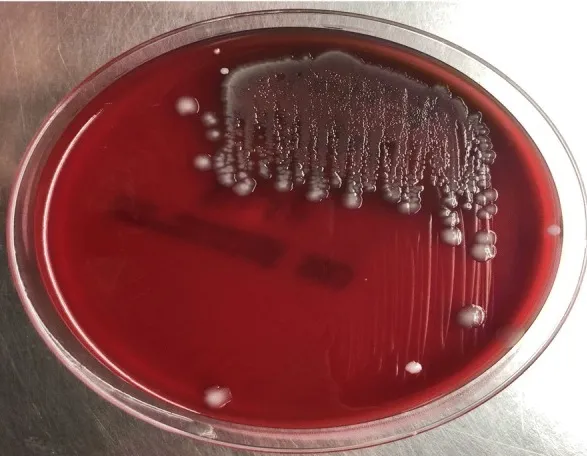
Non-hemolytic colonies on blood agar.
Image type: pathology (gram)